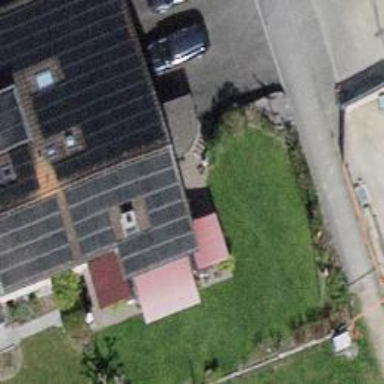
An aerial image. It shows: Solar power generator.